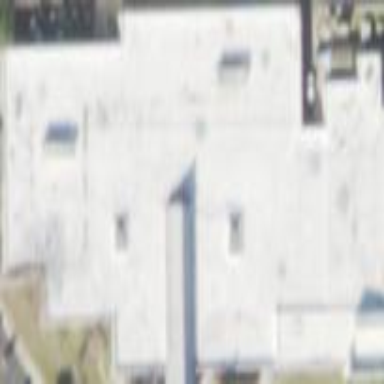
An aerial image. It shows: Commercial building.